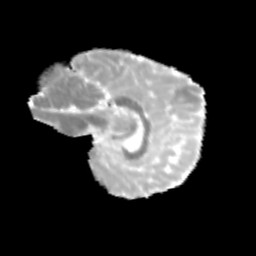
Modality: MD
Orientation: sagittal
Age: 13
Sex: female
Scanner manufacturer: siemens
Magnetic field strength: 3 T
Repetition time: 3.8 s
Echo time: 0.07 s